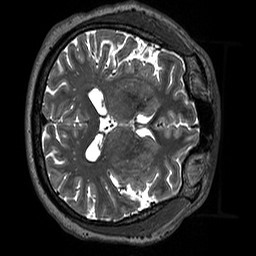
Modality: T2w
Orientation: axial
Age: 45
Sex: male
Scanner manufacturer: siemens
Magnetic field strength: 3 T
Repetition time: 3.2 s
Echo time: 0.412 s